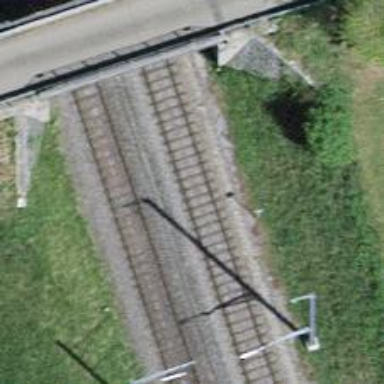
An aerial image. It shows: Single-track electrified railway with contact line.